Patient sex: F
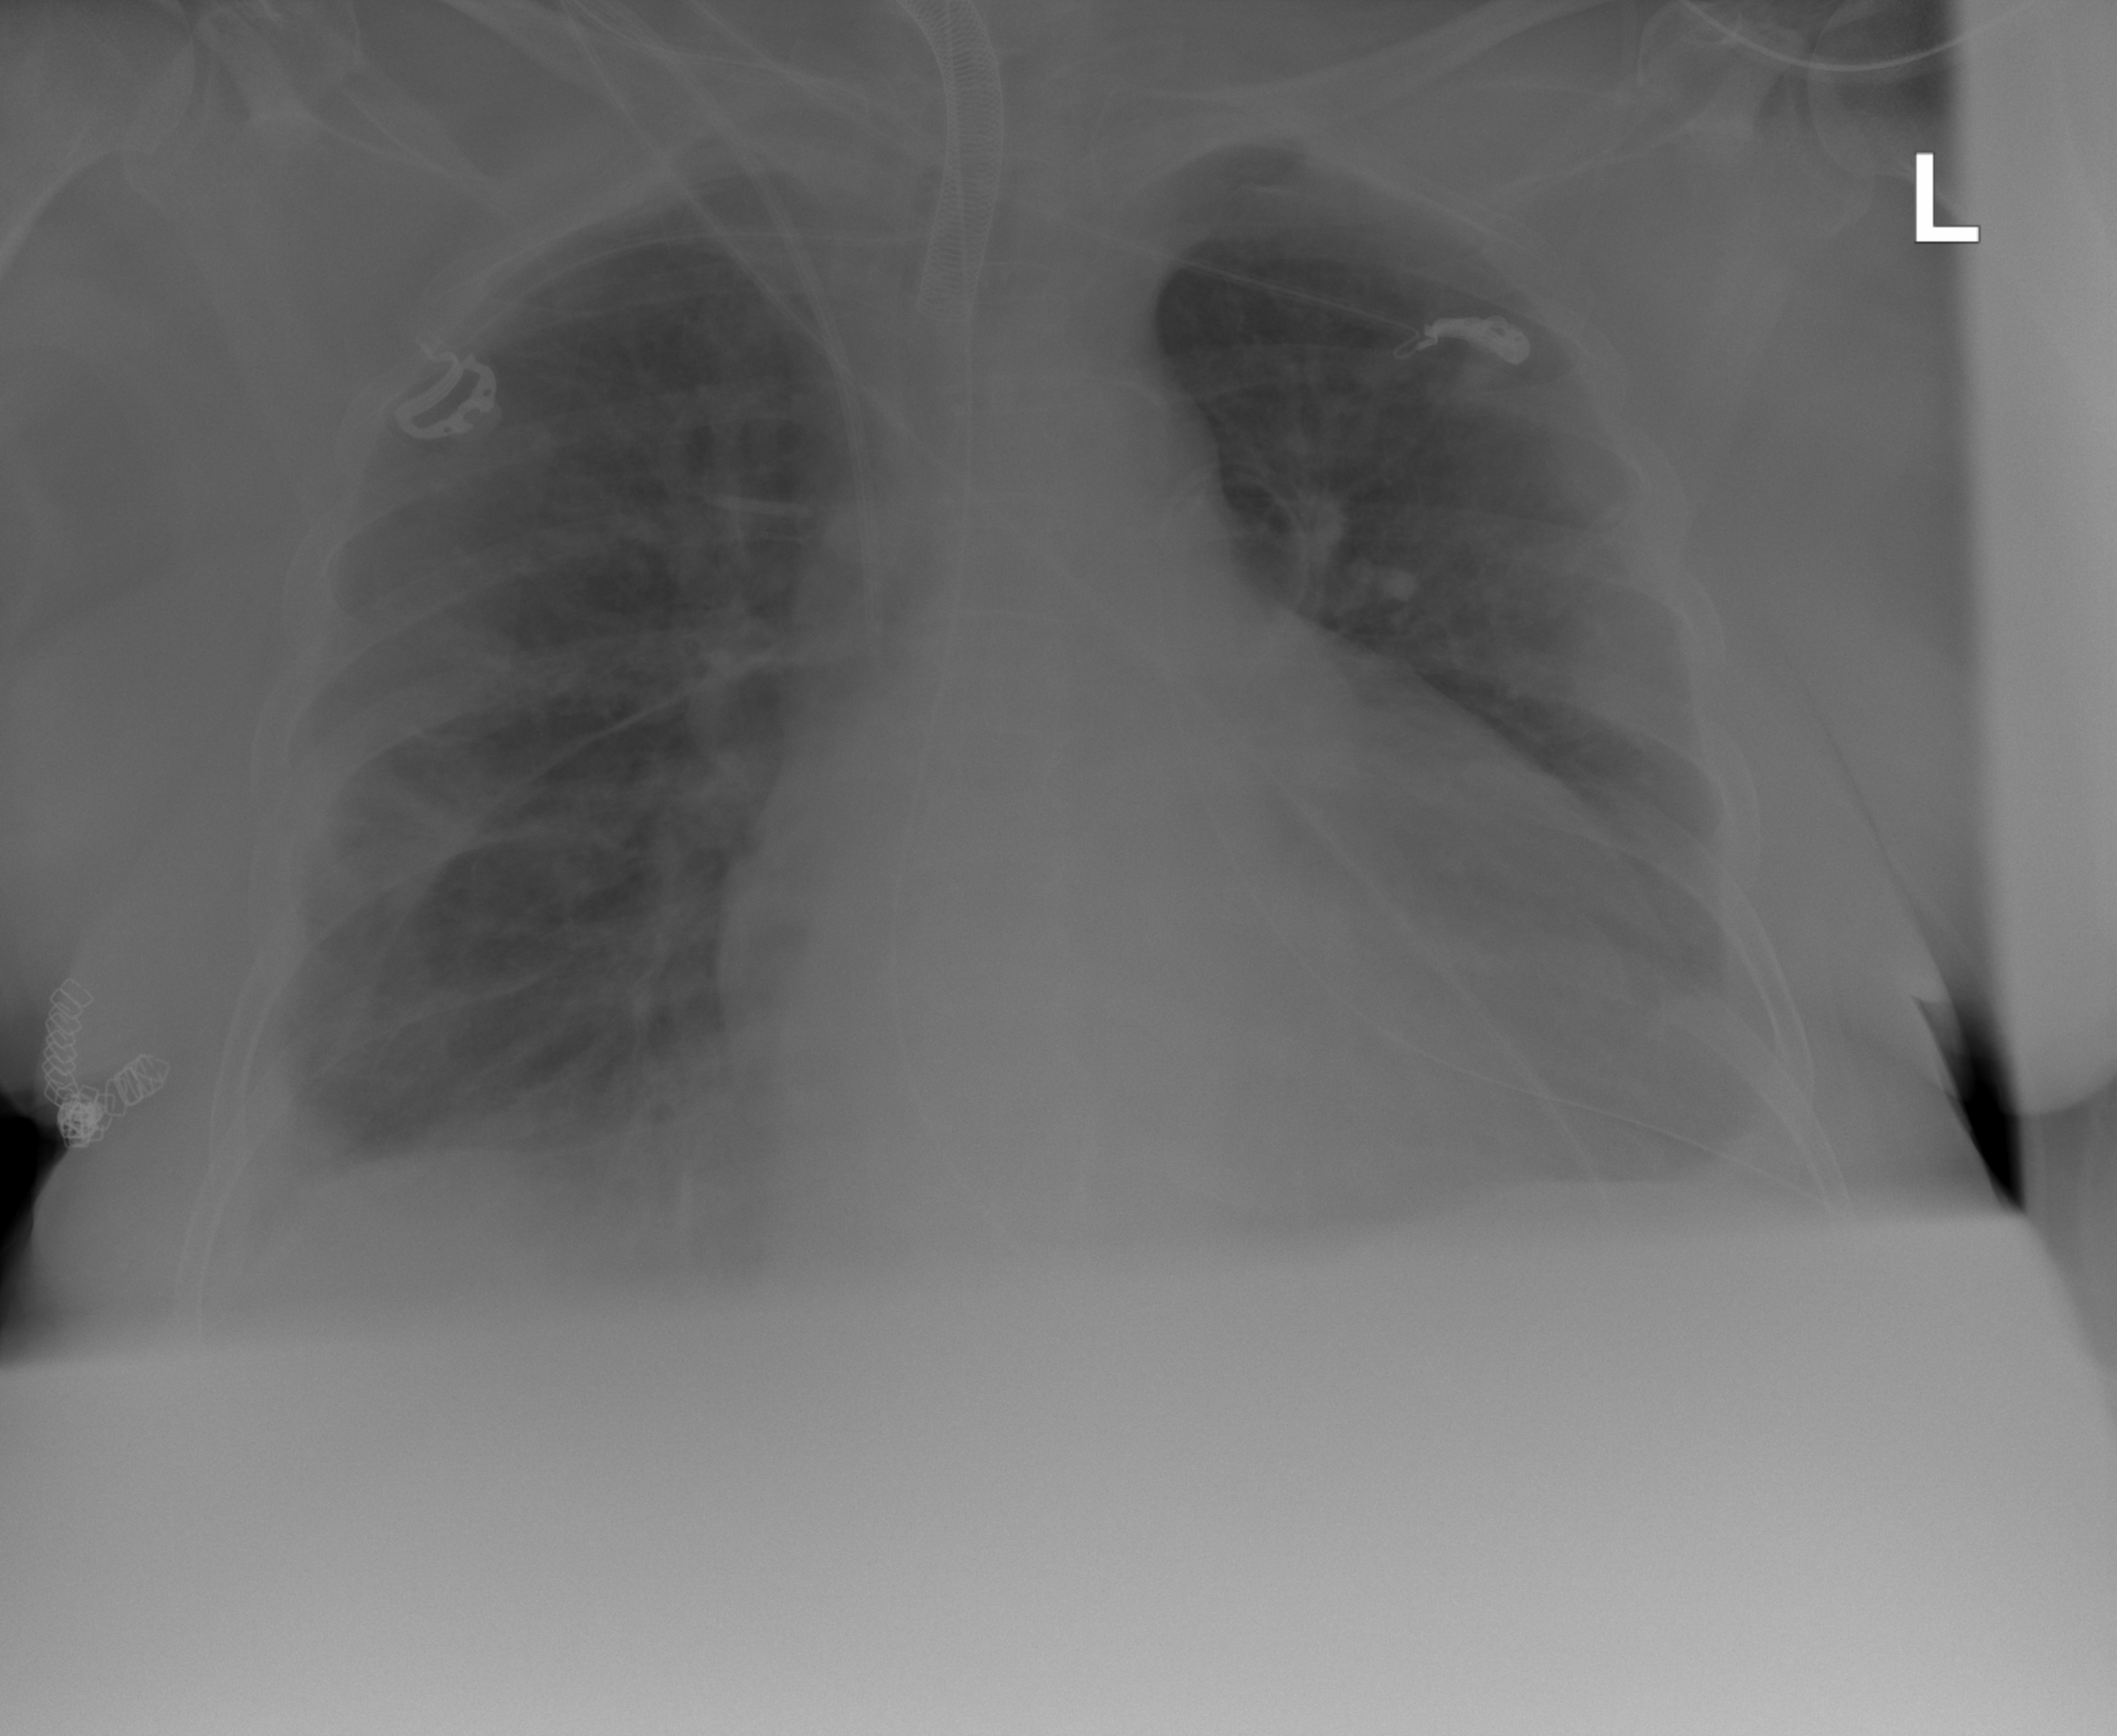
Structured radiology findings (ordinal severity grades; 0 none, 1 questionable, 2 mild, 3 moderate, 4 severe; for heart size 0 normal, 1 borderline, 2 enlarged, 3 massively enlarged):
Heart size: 2
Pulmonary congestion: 3
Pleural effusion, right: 2
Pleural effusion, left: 2
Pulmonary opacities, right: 0
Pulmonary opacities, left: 0
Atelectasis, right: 2
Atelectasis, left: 2